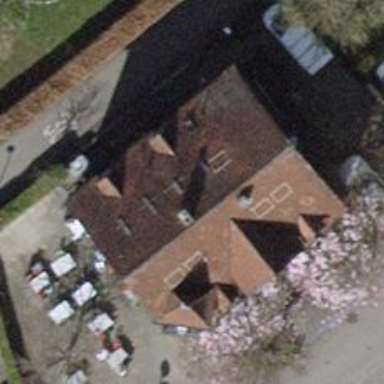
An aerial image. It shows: Restaurant.